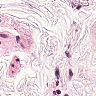
Metastatic tissue present: no